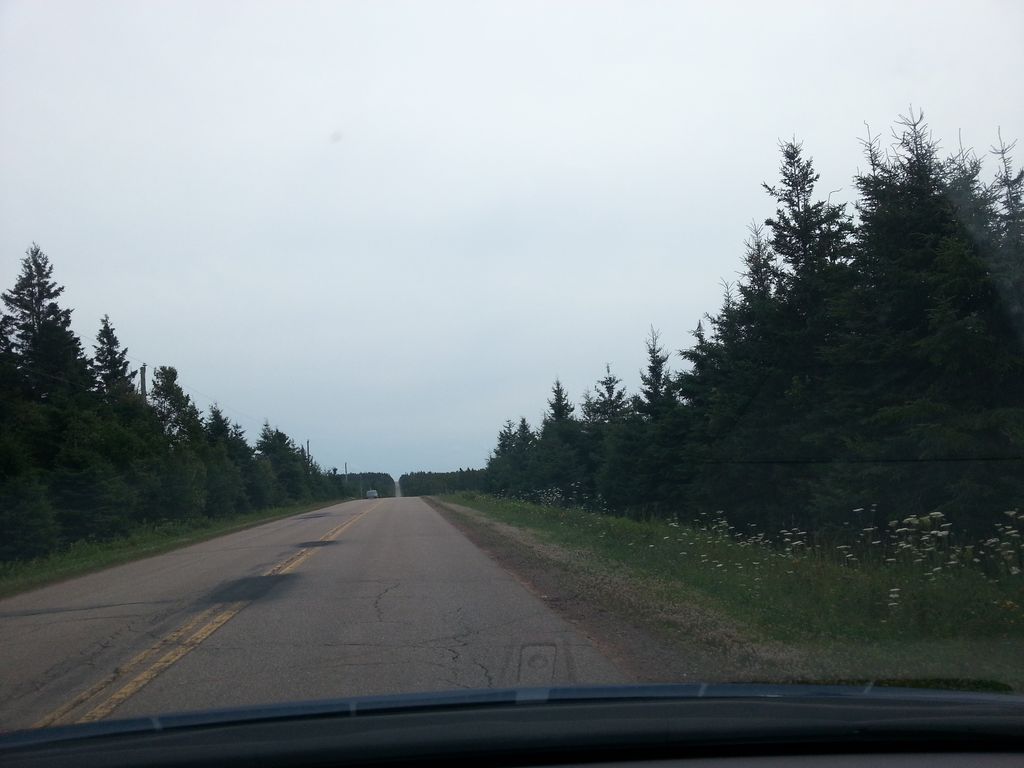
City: charlottetown